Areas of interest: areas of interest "Scenic Spot"
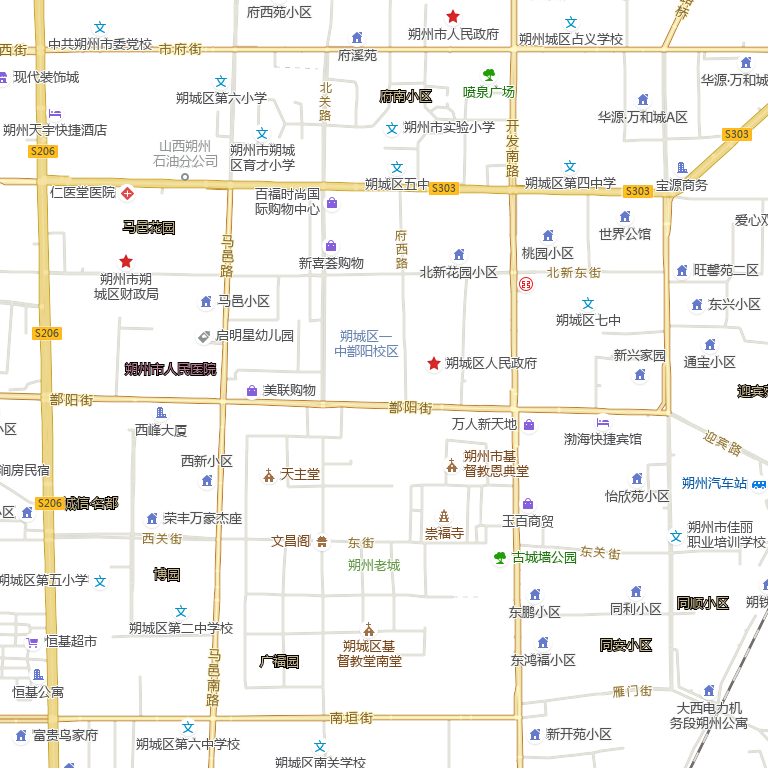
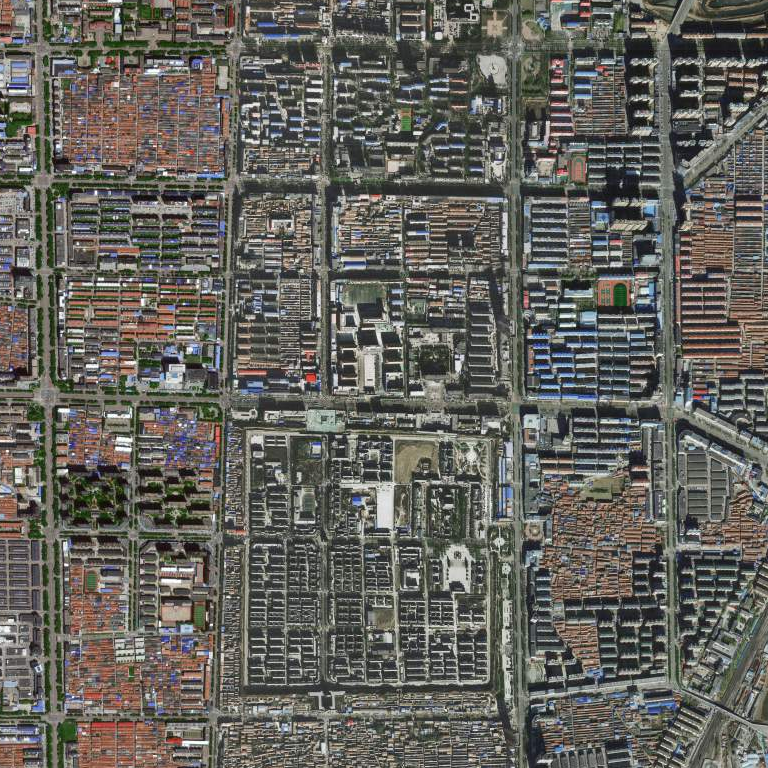